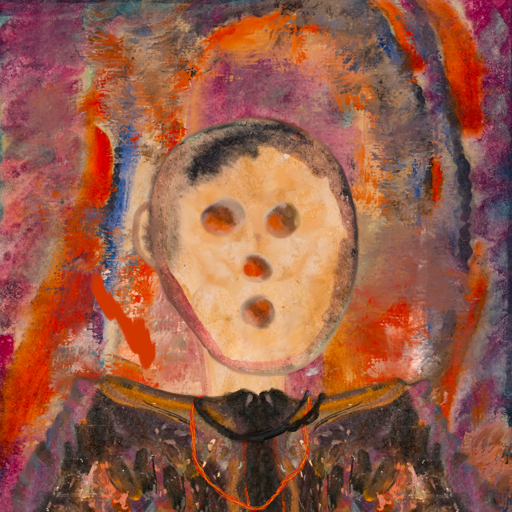
Background: Experience, Head And Neck Front: Childish, Face Front: Rupkatha, Bust: Gypsy_Queen, Hair Front: Blank, Head Accessory: Blank, Second Necklace: Gypsy_Mother_2, Necklace: Orphan, Baby: Blank